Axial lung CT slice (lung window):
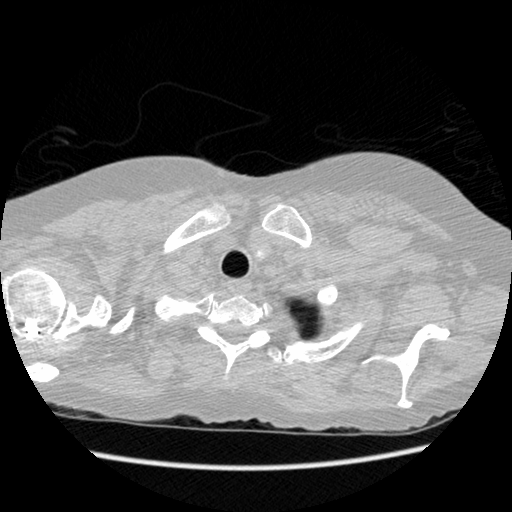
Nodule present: no